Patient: sex M, age 76
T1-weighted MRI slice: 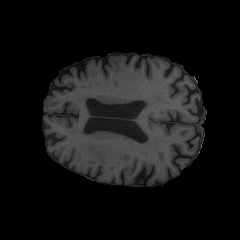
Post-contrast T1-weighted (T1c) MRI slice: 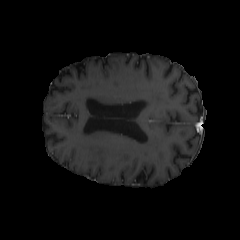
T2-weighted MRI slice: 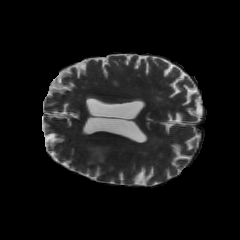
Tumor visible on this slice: yes
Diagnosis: Glioblastoma, IDH-wildtype
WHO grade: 4